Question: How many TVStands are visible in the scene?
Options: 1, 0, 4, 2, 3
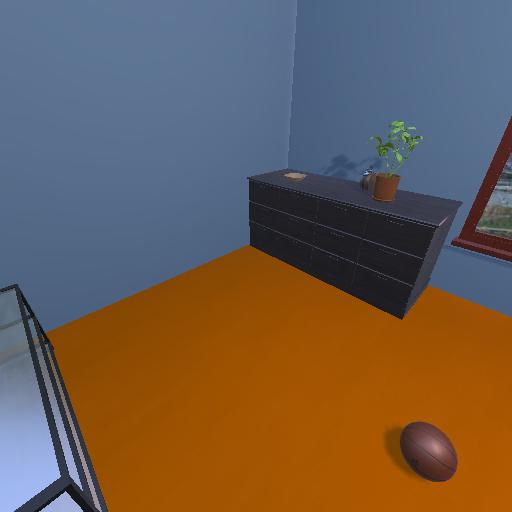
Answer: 1